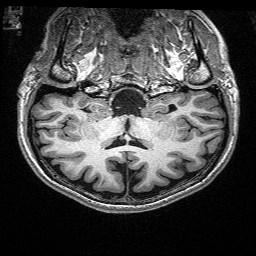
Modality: T1w
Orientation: sagittal
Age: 23
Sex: female
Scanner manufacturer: siemens
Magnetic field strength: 3 T
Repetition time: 2.4 s
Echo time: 0.03 s